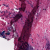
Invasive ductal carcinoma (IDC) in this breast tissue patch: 0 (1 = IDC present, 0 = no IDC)